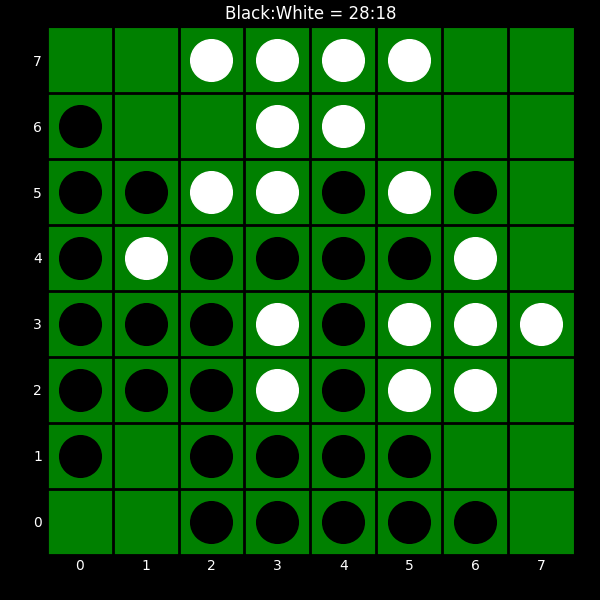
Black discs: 28
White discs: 18